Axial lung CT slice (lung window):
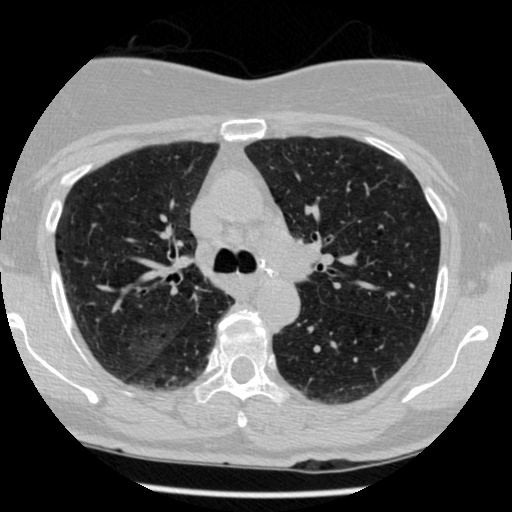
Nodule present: no